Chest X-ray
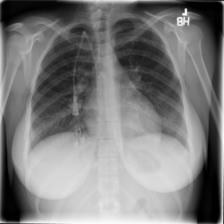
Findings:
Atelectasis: negative
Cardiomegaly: negative
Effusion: negative
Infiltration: negative
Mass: negative
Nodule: negative
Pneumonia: negative
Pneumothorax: negative
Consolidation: negative
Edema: positive
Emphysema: negative
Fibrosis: negative
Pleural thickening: negative
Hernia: negative